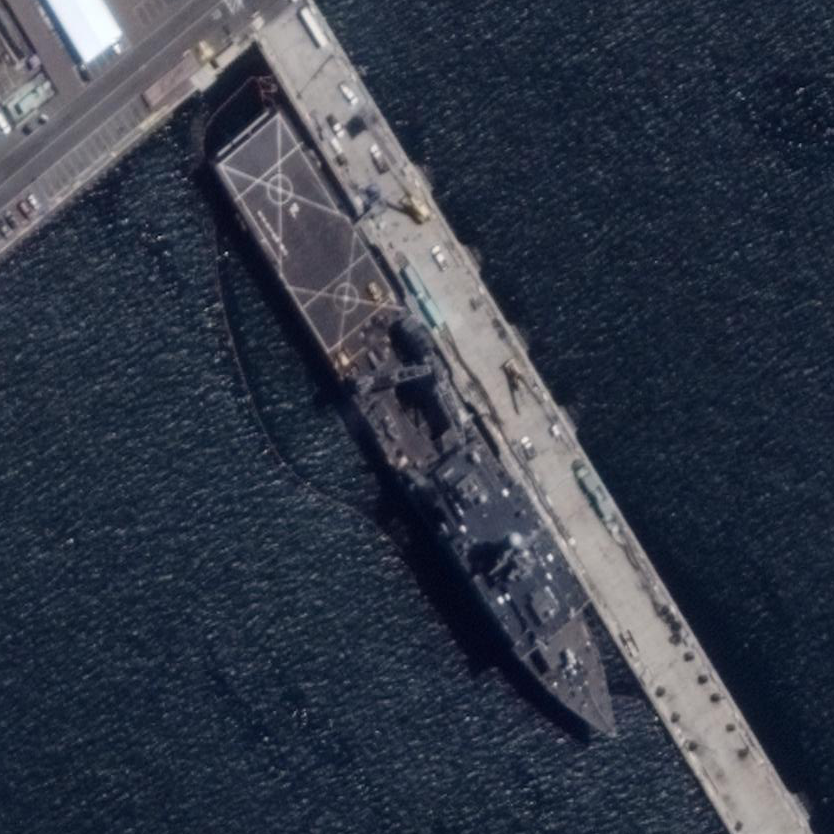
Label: combat